Interaction volume radius: 5 \u00c5
Interaction volume height: 15 \u00c5
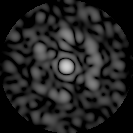
Disorder parameter: 0.6789